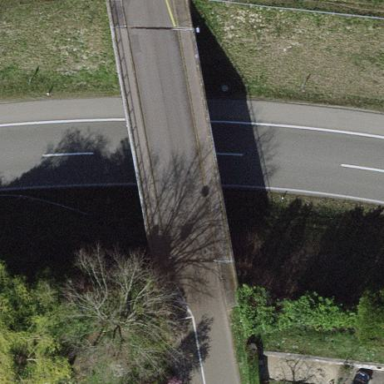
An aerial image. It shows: Man-made bridge.